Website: crate-barrel
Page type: account-dashboard
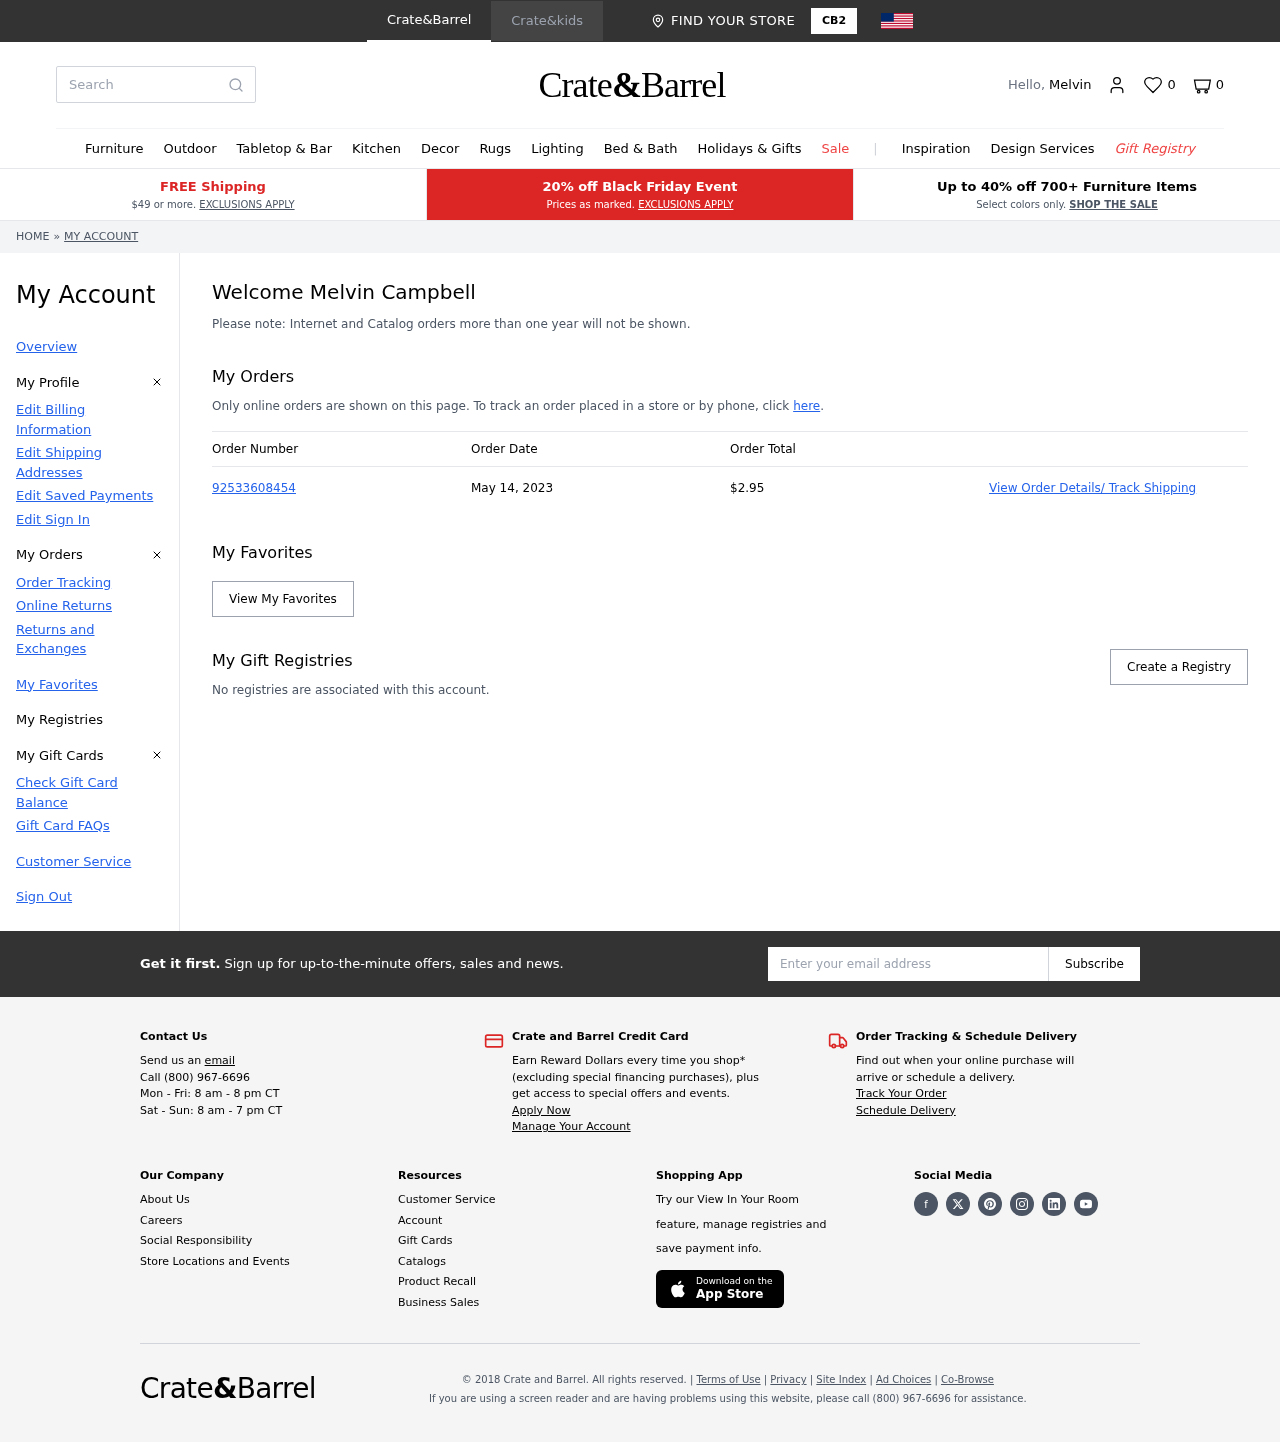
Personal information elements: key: PII_EMAIL
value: melvincampbell@hotmail.com
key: PII_FIRSTNAME
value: Melvin
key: PII_FULLNAME
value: Melvin Campbell
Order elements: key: ORDER_NUM_ITEMS
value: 0
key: ORDER_NUMBER
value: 92533608454
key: ORDER_DATE
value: May 14, 2023
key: ORDER_TOTAL
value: $2.95
Search elements: key: HEADER_SEARCH
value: Search
Other elements: key: FAVORITES_COUNT
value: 0